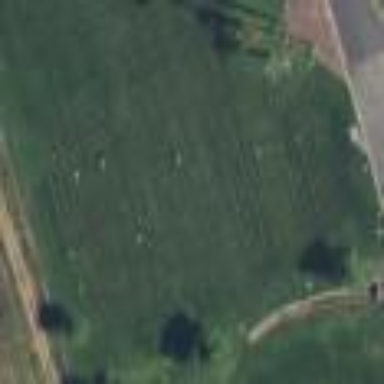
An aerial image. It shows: Graveyard.